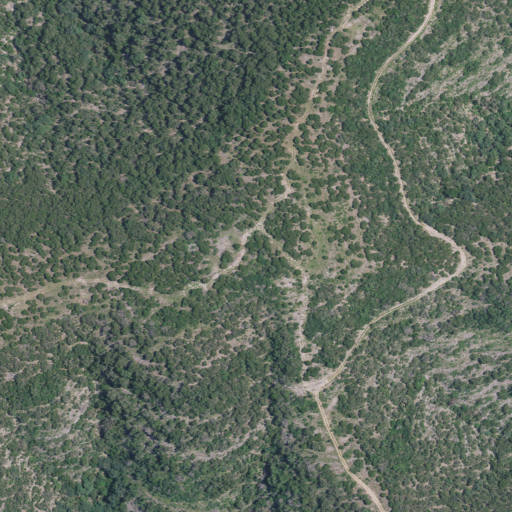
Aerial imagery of mountain in Texas named Bald Mountain containing shrub and evergreen forest